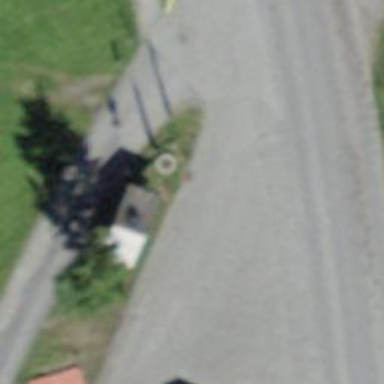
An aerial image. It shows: Bus stop with platform for public transport.